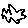
Label: star